Question: I'm looking for a simple python library for text recognition from images. Images are similar to this:

The image contains a very pure and simple - one line, numbers and hyphens, but the resolution is low.
I would like something similar (in an ideal):
'''
text = recognize(open('image.png', 'rb').read())
'''
Does something similar exists?
Thanks.
I know about pytesser and OCRopus. But as far as I understand they don't support Python 3.x.
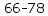
Answer: I used <URL>. Very easy to learn, and did a great job for me.
If you don't like this option, search for 'python OCR library'